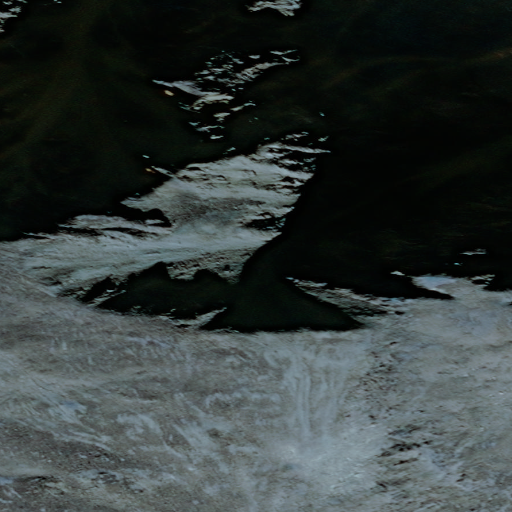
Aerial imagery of mountain in Alaska named Wells Mountain containing only unknown